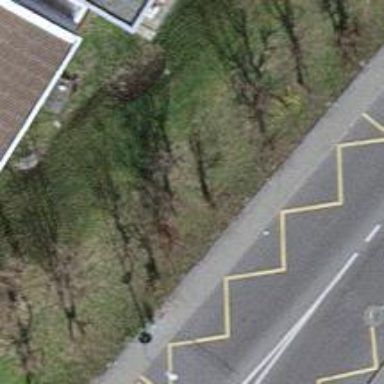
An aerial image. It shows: Asphalt sidewalk leading to platform for public transport.